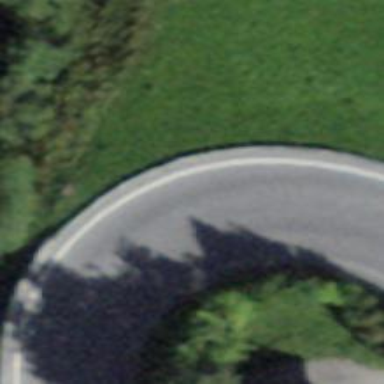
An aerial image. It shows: Tertiary road.